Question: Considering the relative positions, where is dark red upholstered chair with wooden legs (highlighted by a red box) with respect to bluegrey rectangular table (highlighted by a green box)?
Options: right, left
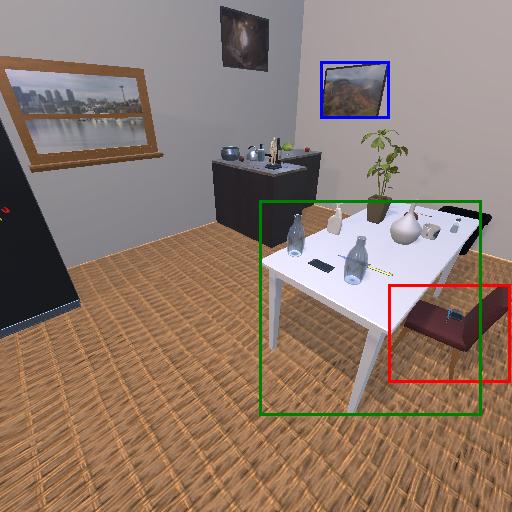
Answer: right